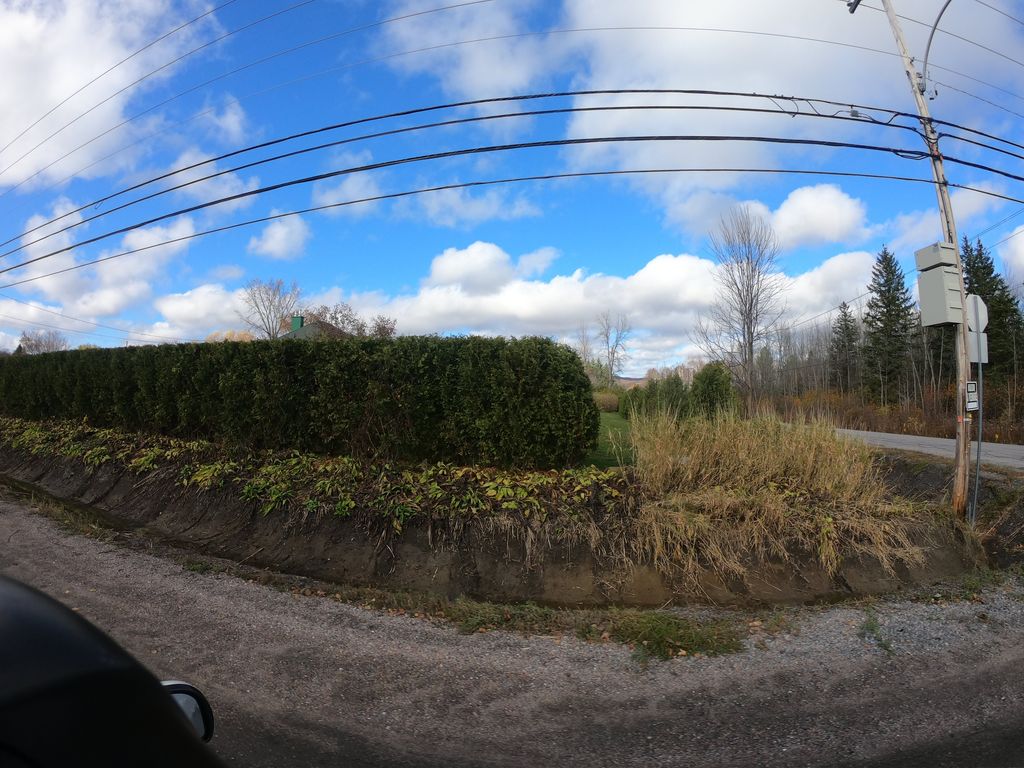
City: ottawa-gatineau